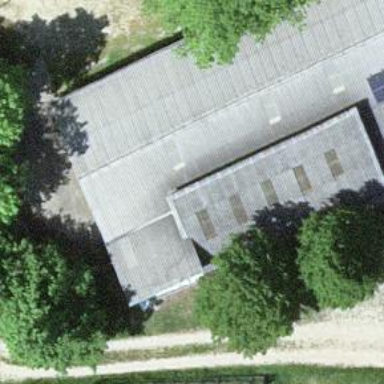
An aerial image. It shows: Shed.